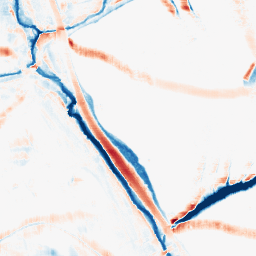
Category: morphological
Decomposition family: morphological_square
Decomposition parameters: operation: average
size: 15
Upsampling method: bspline
Upsampling parameters: scale: 4
Upsampling scale: 4